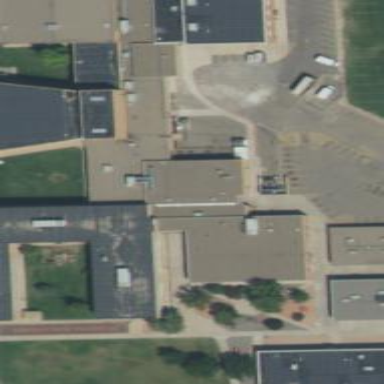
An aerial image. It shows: School building.